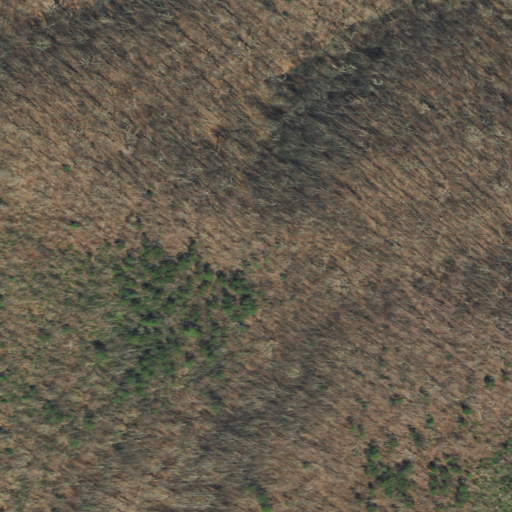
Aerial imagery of gap in Tennessee named Hickory Gap containing deciduous forest and mixed forest